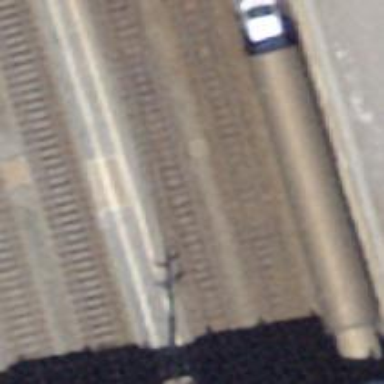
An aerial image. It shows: Rail siding with electrified contact lines for trains.